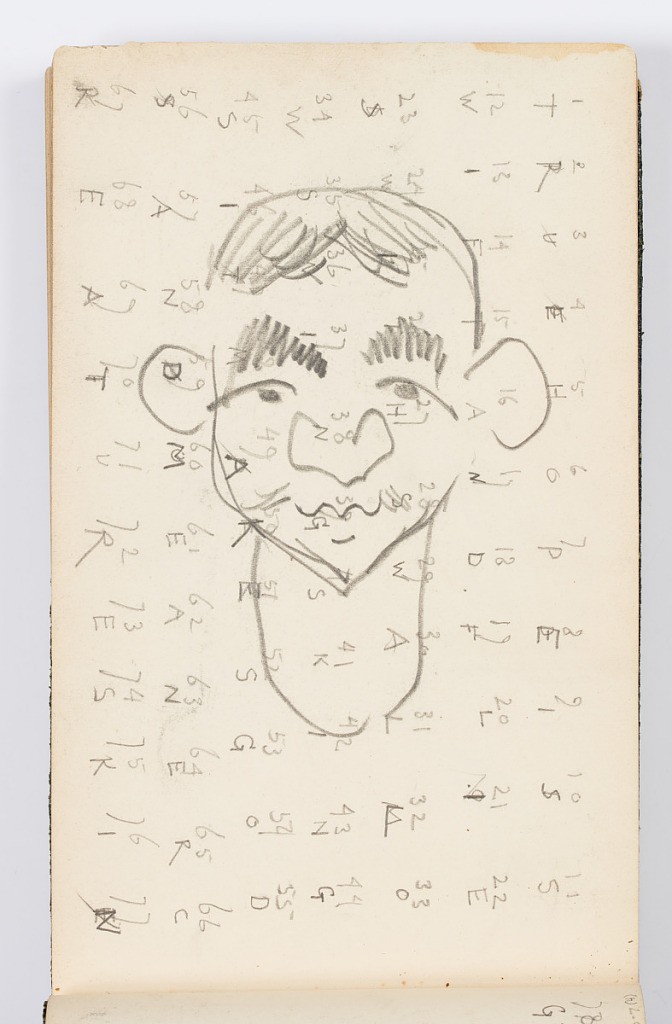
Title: Sketchbook Page: Caricature with Cipher
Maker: Kenyon Cox, American, 1856–1919
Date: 1883
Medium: Graphite on paper
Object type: Sketchbook folio
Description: Recto: Caricature of face with large nose and ears, and exaggerated eyebrows, center. Numbers 1 to 77 in background, with letters under each.
Verso: Sketch of a portrait, likely a copy after Velázquez.